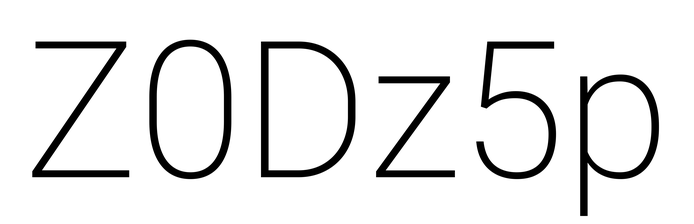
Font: Roboto_ExtraLight